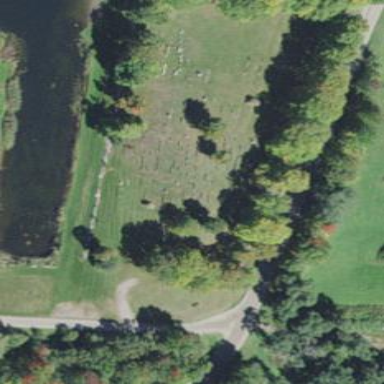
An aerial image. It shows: Graveyard.